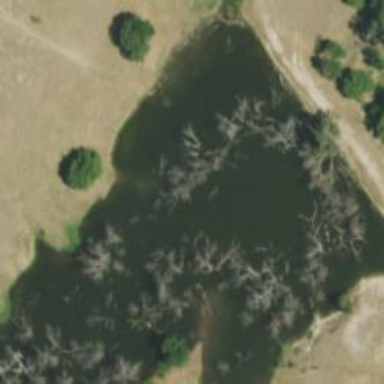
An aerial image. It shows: Reservoir.